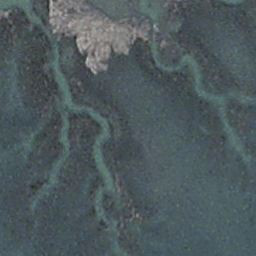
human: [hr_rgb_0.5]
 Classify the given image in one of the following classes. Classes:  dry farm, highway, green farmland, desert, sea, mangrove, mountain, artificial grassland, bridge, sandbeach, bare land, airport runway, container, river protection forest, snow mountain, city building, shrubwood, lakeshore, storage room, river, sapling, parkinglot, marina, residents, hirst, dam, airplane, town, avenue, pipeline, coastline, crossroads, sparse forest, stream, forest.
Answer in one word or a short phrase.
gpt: stream